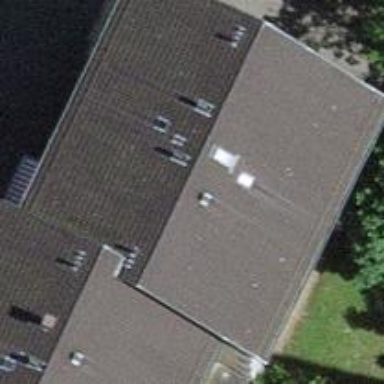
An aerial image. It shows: Gabled roof on building that houses apartments.